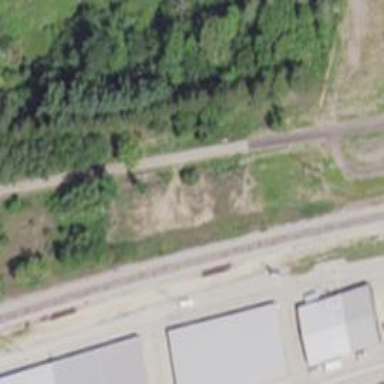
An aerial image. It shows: Asphalt cycleway beside abandoned railway.